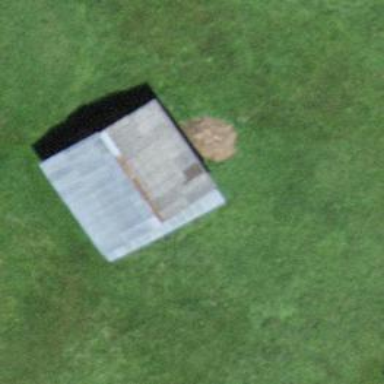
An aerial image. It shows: Barn.